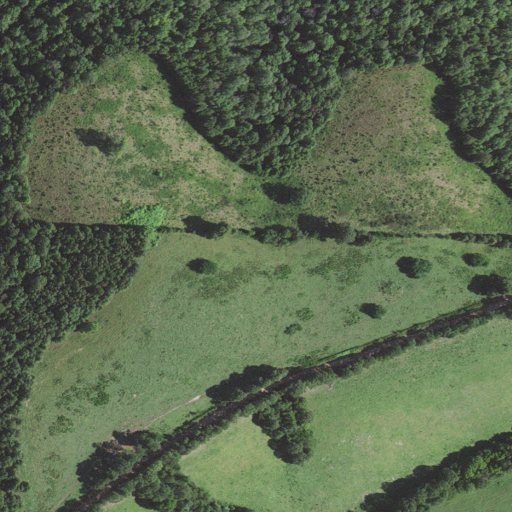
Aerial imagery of mountains in Arkansas named Cane Branch Hills containing pasture, deciduous forest, open development, grassland, shrub, and mixed forest